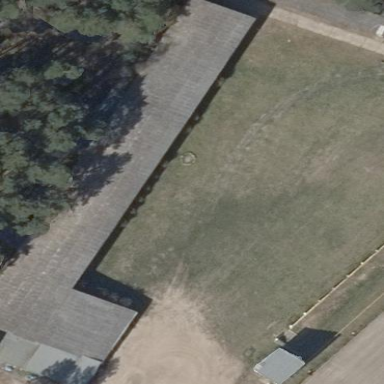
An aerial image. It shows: View of roof of building.